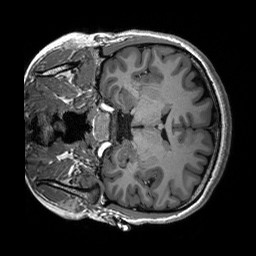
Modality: T1w
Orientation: coronal
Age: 23
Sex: female
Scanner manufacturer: siemens
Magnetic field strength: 3 T
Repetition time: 2.53 s
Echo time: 0.00227 s